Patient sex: F
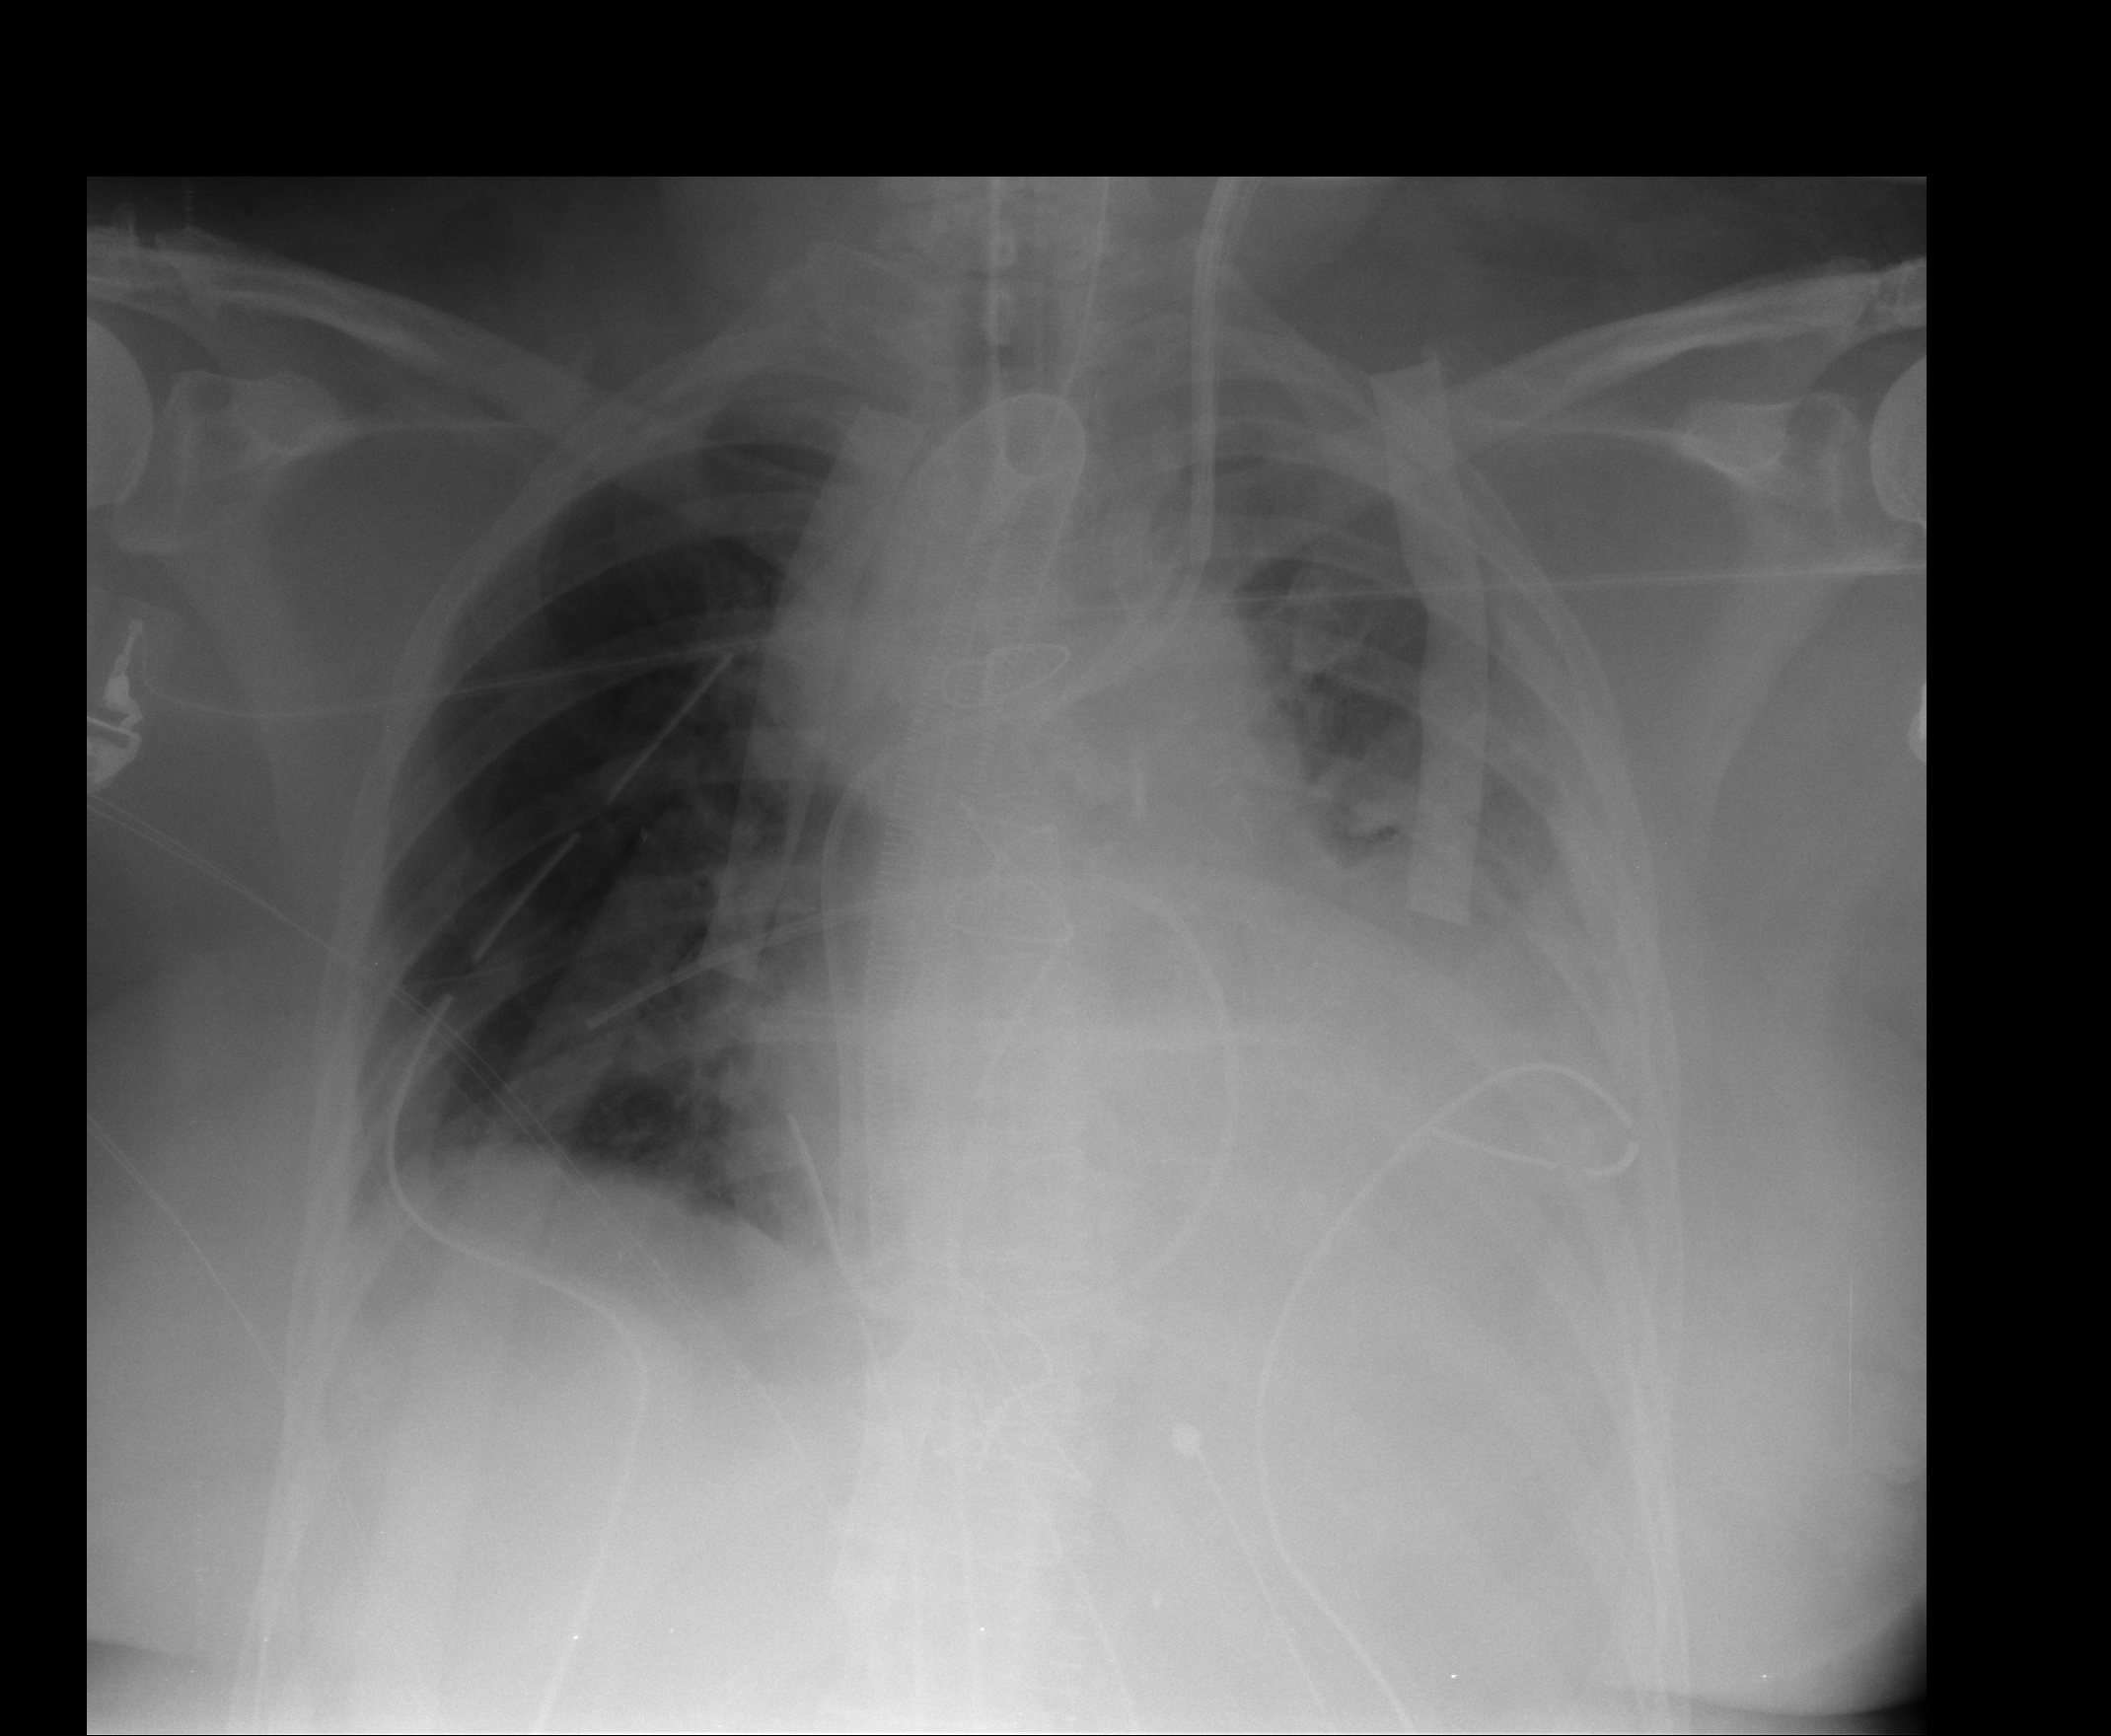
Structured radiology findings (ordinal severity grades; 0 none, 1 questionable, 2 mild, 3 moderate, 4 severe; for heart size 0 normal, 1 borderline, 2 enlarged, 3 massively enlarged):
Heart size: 2
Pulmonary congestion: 0
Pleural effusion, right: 1
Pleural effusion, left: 2
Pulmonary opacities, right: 0
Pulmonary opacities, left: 0
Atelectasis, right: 2
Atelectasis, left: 2